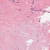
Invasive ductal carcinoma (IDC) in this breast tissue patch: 0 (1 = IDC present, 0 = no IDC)